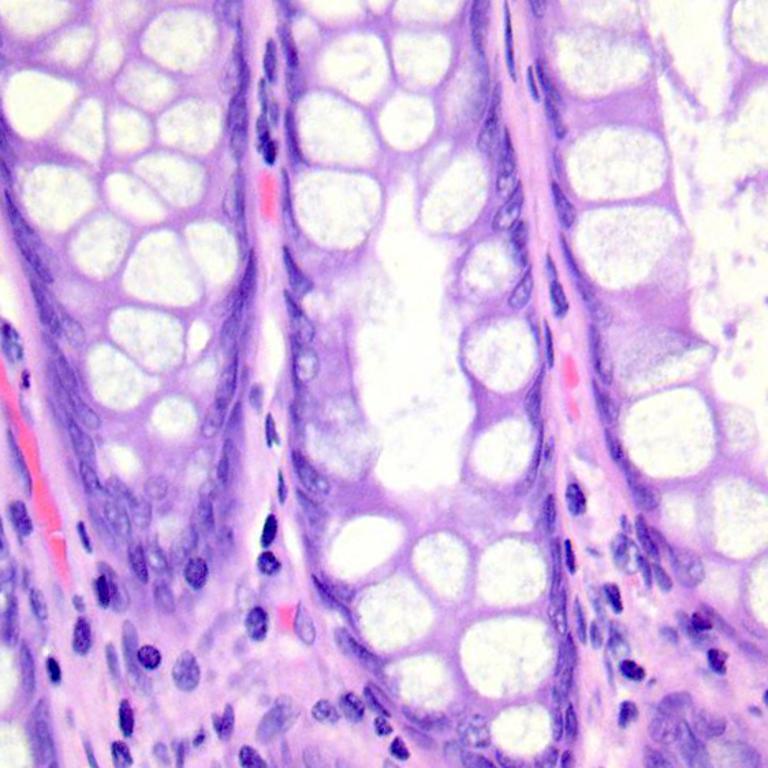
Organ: colon
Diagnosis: benign